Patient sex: F
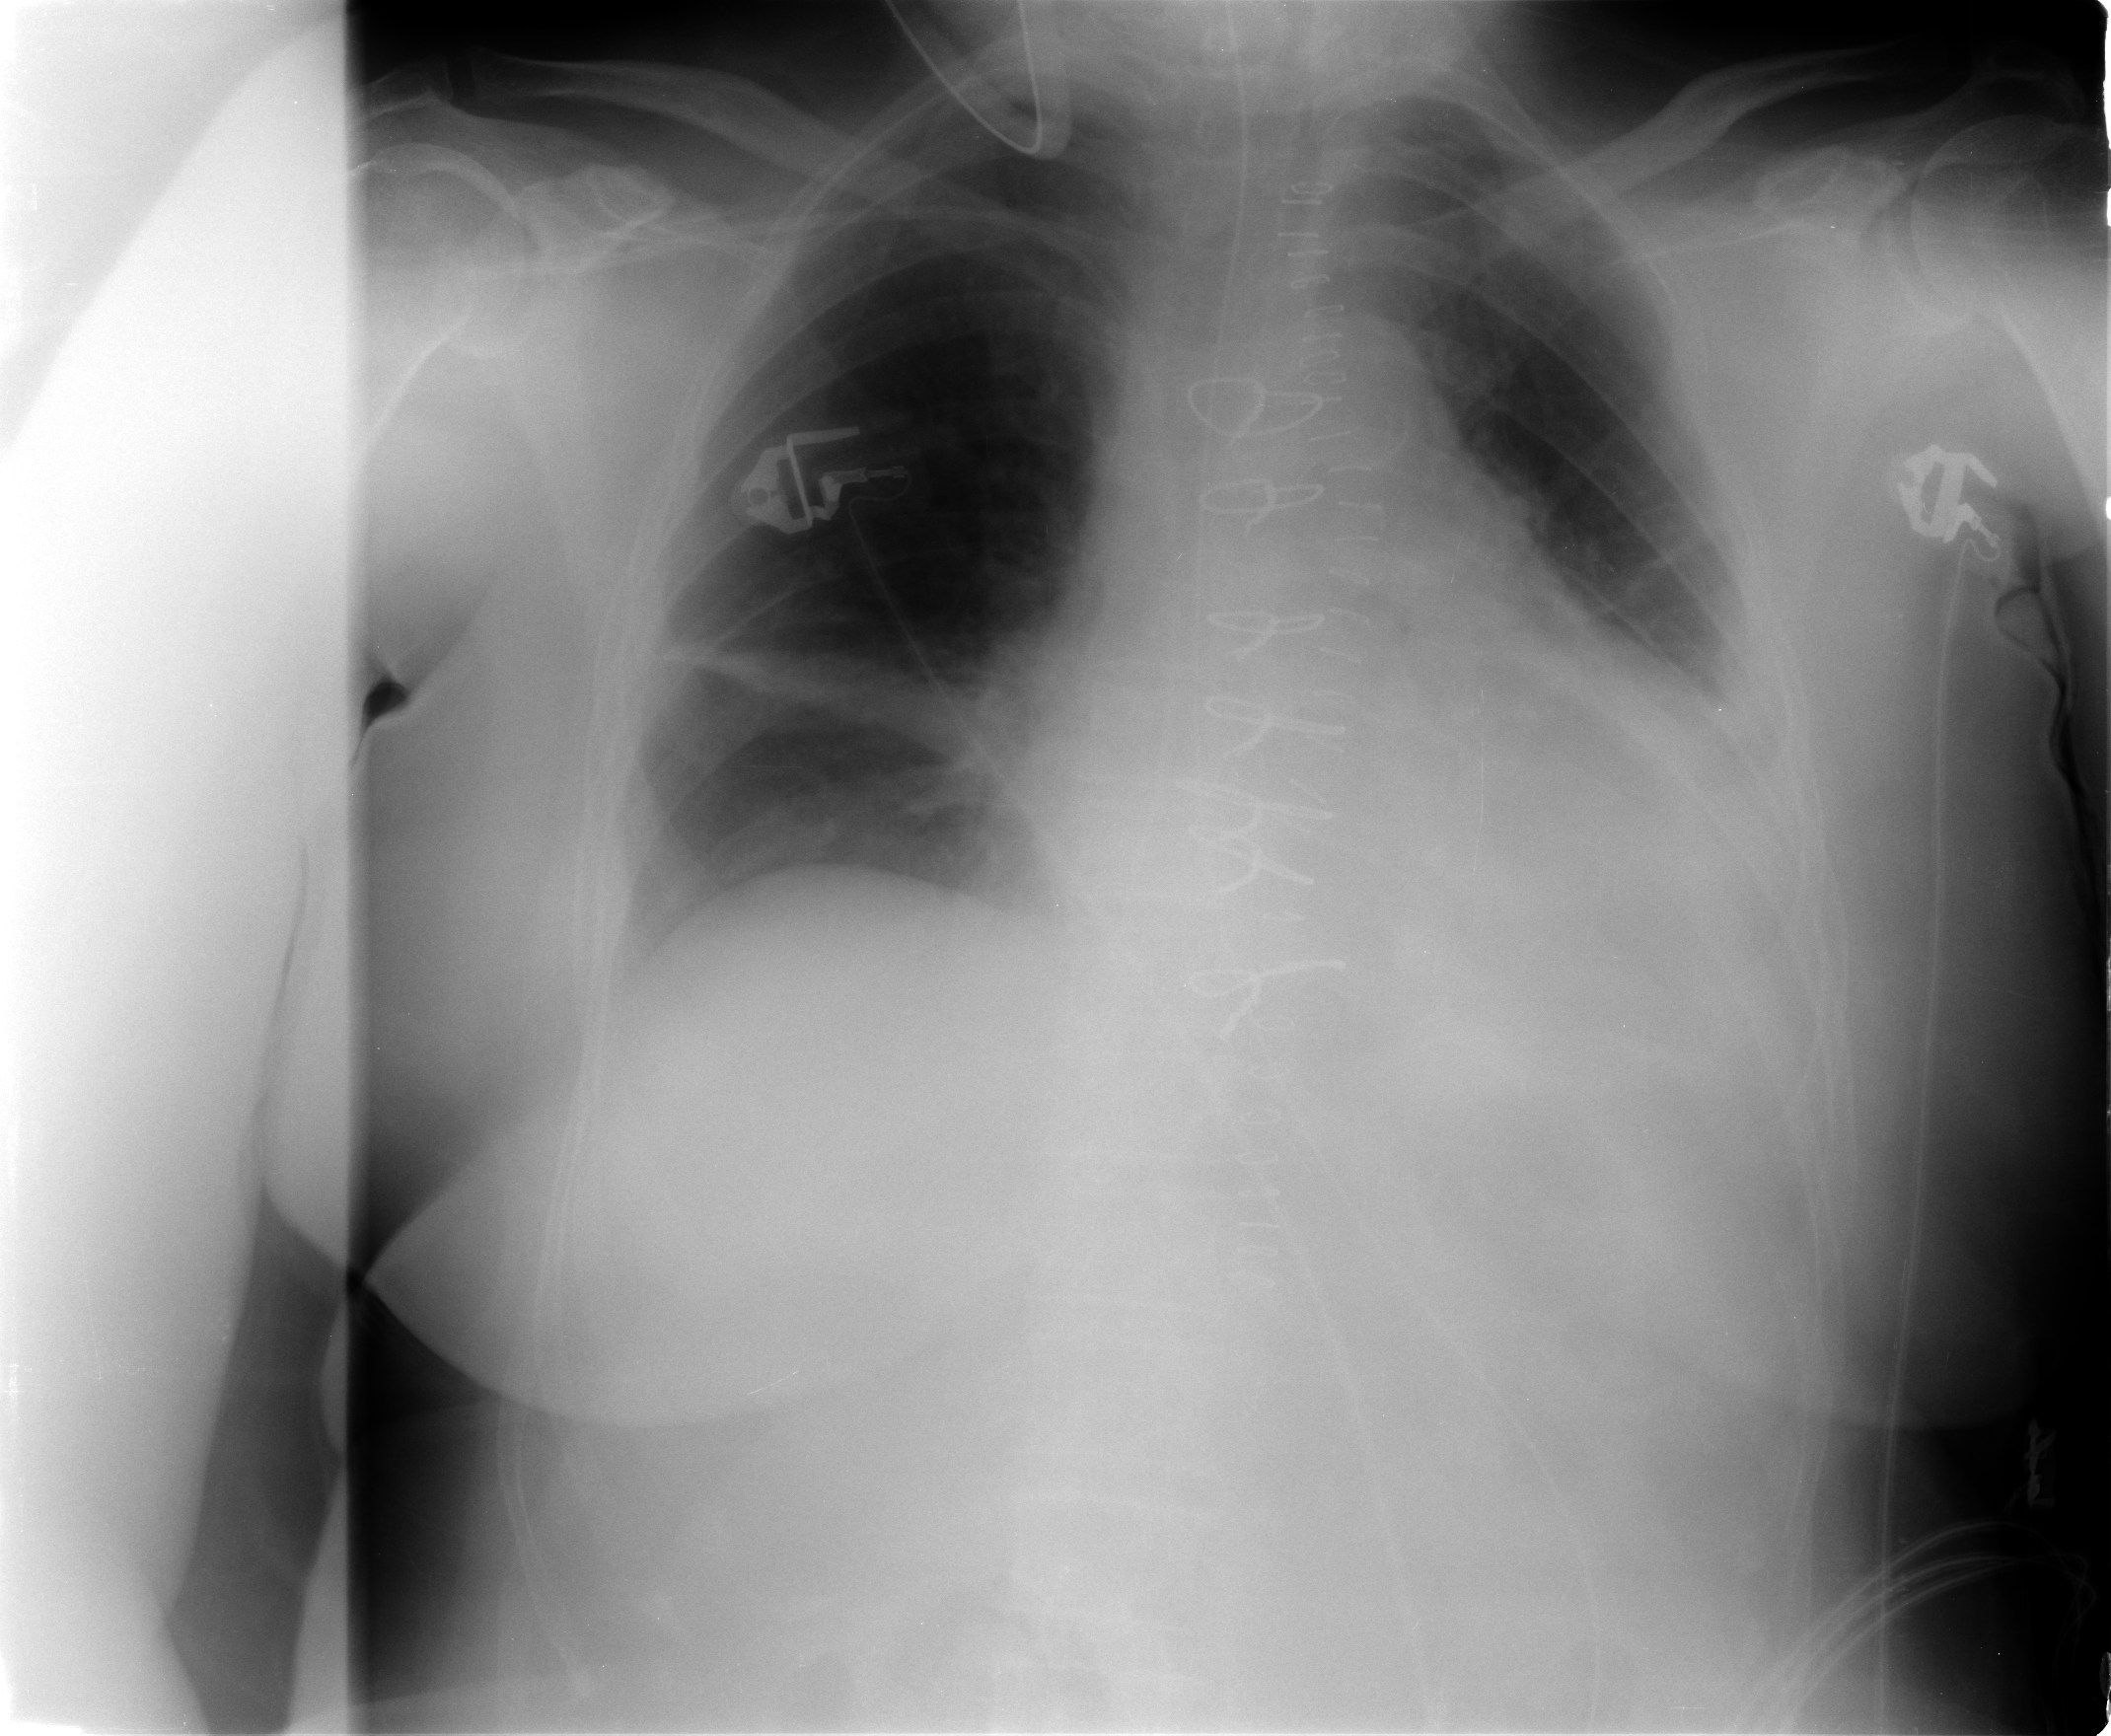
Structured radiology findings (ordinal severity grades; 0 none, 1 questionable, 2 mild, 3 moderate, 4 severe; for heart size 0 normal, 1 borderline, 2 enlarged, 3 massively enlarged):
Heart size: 2
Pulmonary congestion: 2
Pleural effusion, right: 0
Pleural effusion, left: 1
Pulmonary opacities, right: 0
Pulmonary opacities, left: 1
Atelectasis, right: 2
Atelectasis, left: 2